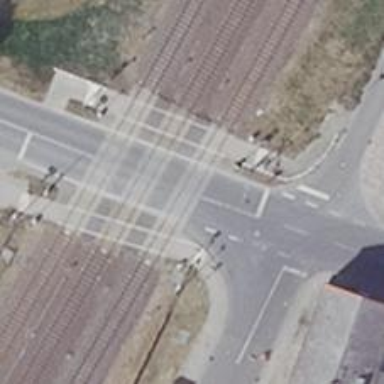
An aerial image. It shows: Level crossing along the railway.